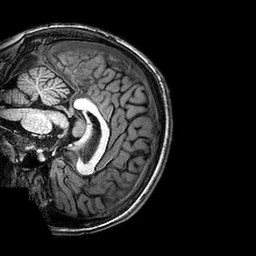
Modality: T1w
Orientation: sagittal
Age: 20
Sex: female